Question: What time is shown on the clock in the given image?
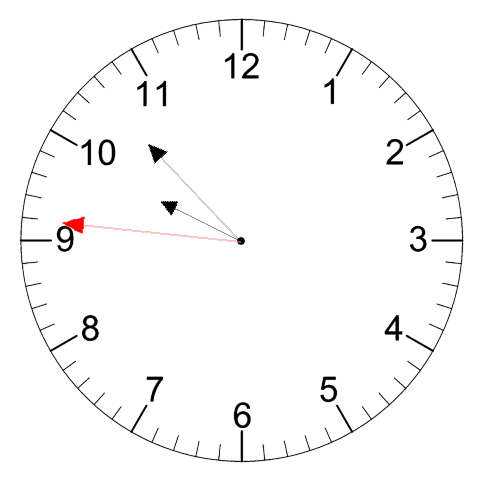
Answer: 09:52:46